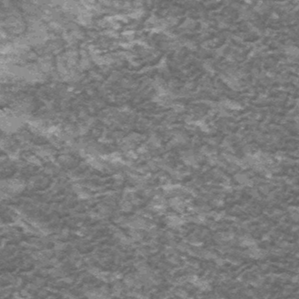
Label: frost